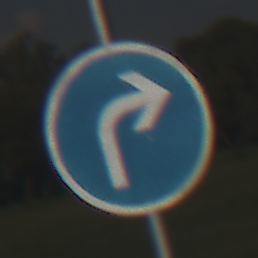
Verkehrszeichen: VorgeschriebeneFahrtrichtungRechts
Umgebung: Outdoor, Nature
Tageszeit: MorningAfternoon
Wetter: PartlyCloudy
Licht: Natural
Jahreszeit: NotSpecified
Kontrast: HighContrast